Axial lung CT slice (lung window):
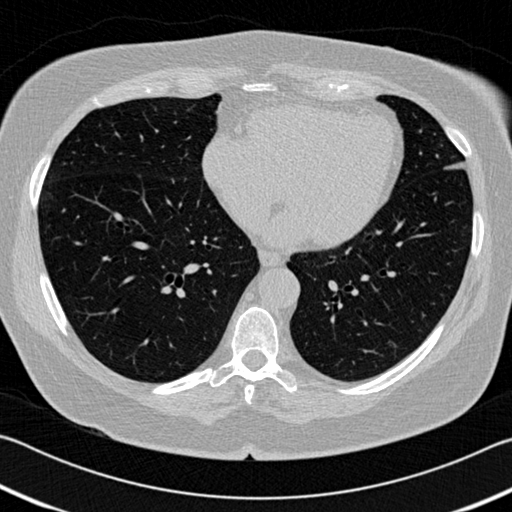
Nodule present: no